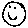
Label: smiley face